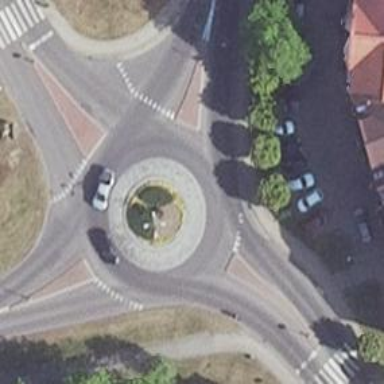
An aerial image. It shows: Tertiary road with asphalt surface leading to roundabout junction.